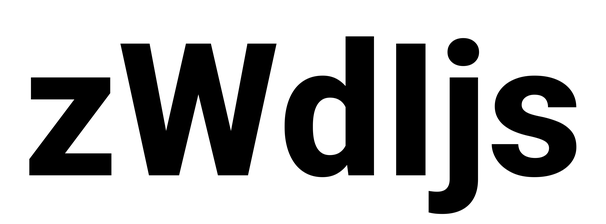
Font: Roboto_ExtraBold